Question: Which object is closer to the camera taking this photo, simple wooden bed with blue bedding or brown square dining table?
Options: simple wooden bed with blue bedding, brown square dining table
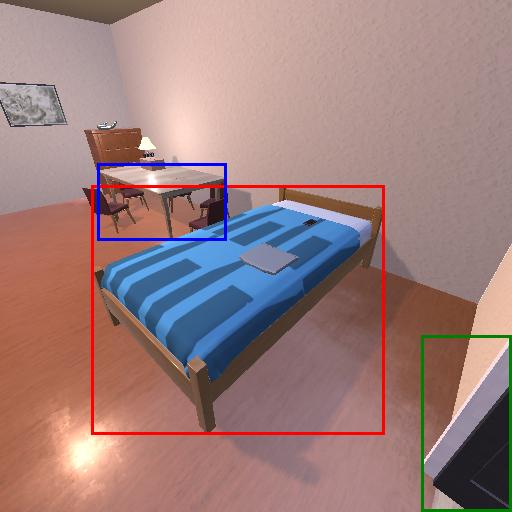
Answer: simple wooden bed with blue bedding